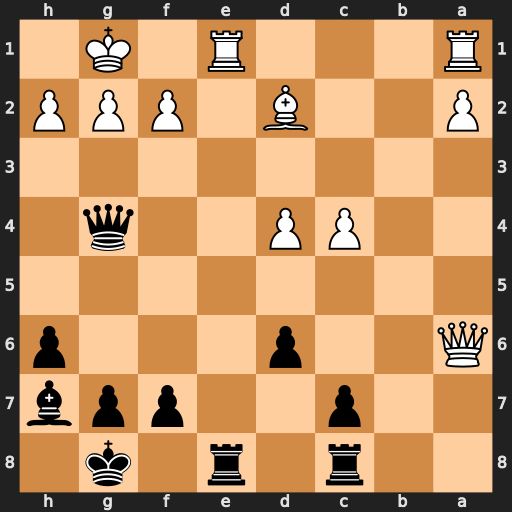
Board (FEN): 2r1r1k1/2p2ppb/Q2p3p/8/2PP2q1/8/P2B1PPP/R3R1K1
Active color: b
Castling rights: -
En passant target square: -
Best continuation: Be4 Rxe4 Qxe4